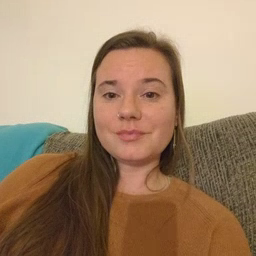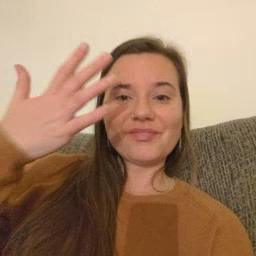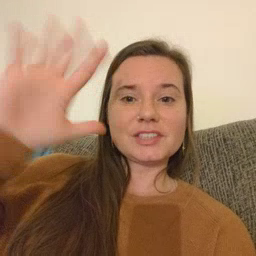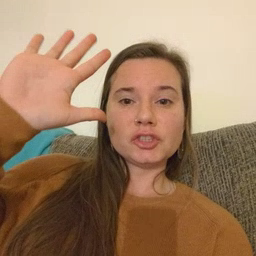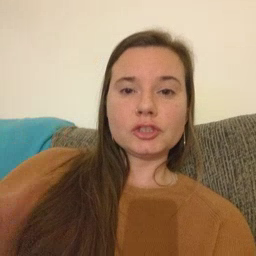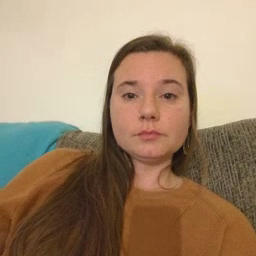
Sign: finish